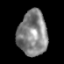
Tissue: prostate
Cell type: Epithelial cells
Senescence score: 0.2513
Nuclear area (px): 1290
Mean DAPI intensity: 131.93